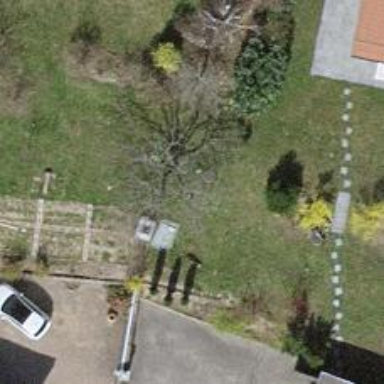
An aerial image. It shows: Garden with deciduous broadleaved trees.